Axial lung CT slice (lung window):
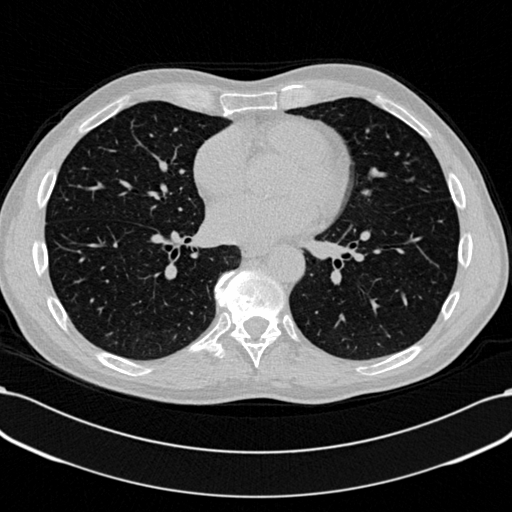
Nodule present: no